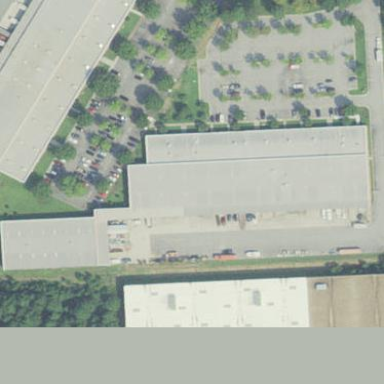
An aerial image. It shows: Warehouse.